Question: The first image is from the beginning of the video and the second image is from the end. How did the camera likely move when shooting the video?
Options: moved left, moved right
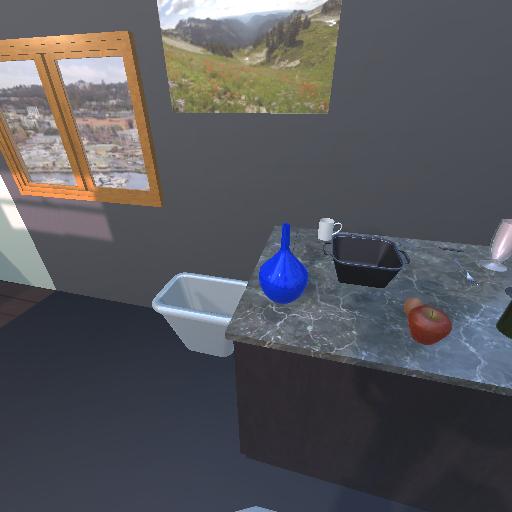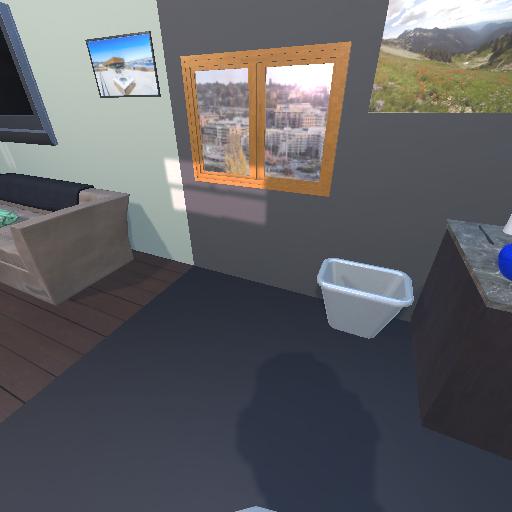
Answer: moved left